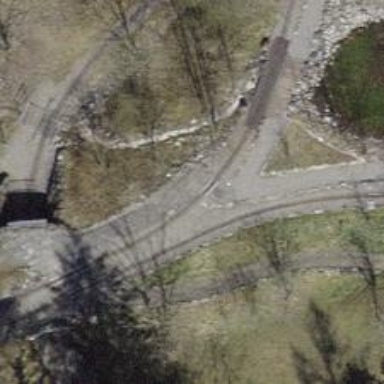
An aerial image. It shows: Miniature railway.